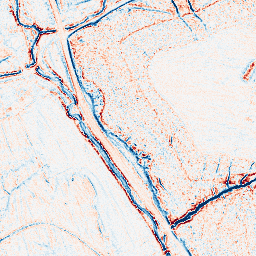
Category: edge_preserving
Decomposition family: anisotropic_diffusion
Decomposition parameters: iterations: 20
kappa: 10
gamma: 0.05
Upsampling method: quartic
Upsampling parameters: scale: 4
Upsampling scale: 4